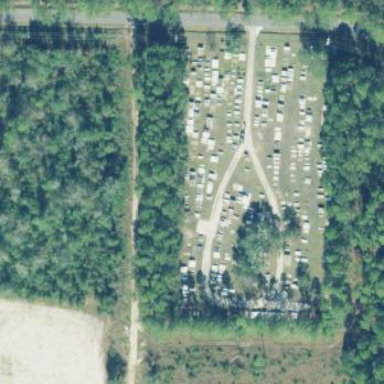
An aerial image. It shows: Cemetery.